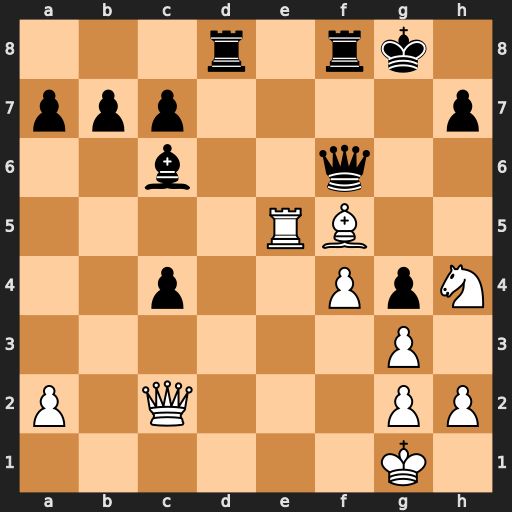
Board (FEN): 3r1rk1/ppp4p/2b2q2/4RB2/2p2PpN/6P1/P1Q3PP/6K1
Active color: w
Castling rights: -
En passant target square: -
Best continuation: Bxh7+ Kh8 Ng6+ Kxh7 Nxf8+